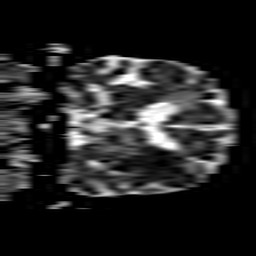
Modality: ADC
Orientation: coronal
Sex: male
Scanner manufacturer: philips
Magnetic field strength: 1.5 T
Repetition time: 3.4 s
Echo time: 0.06922 s